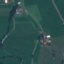
Land use / land cover class: Pasture